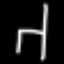
Label: chair